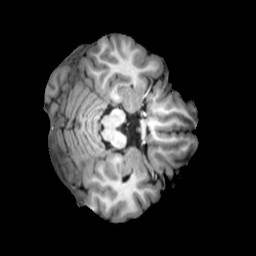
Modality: T1w
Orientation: axial
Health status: ill
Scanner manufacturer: siemens
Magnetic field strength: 3 T
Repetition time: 2 s
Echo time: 0.00303 s